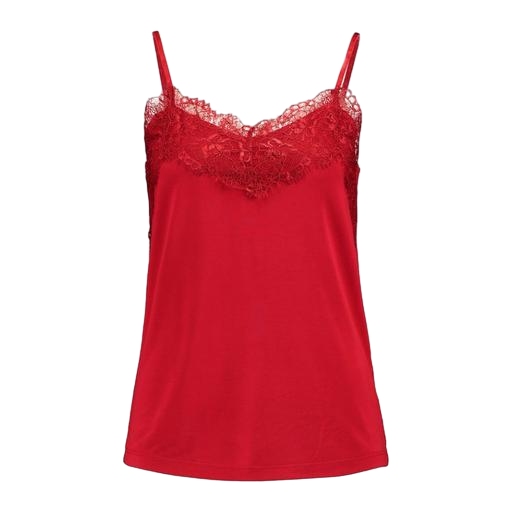
red ee chloe top lace, red pucker lace notch cami, red lace-detail top, white background